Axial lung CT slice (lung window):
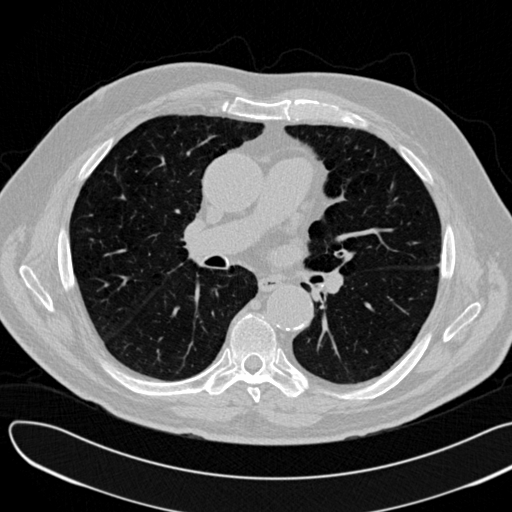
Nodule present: no